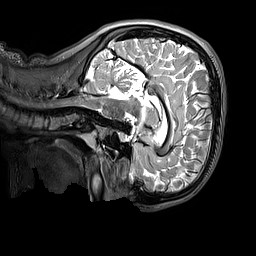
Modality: T2w
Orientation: sagittal
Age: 12
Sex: female
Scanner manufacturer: siemens
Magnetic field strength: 3 T
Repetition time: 3.2 s
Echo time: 0.408 s